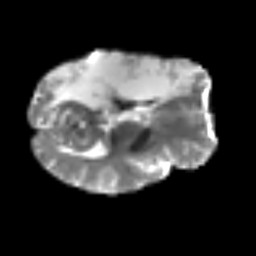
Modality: T2w
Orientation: axial
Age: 40
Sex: male
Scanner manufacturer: siemens
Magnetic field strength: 3 T
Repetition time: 3.2 s
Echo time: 0.081 s